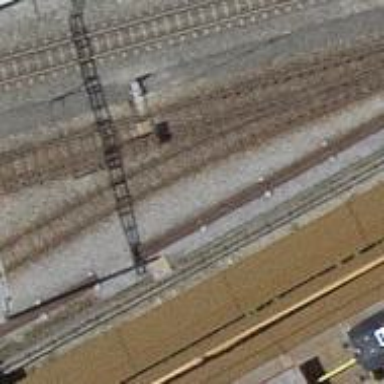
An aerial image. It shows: Railway switch.